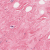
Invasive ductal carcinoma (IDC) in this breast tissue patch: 0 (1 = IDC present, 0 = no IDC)